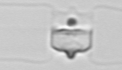
Label: Chaetoceros_didymus